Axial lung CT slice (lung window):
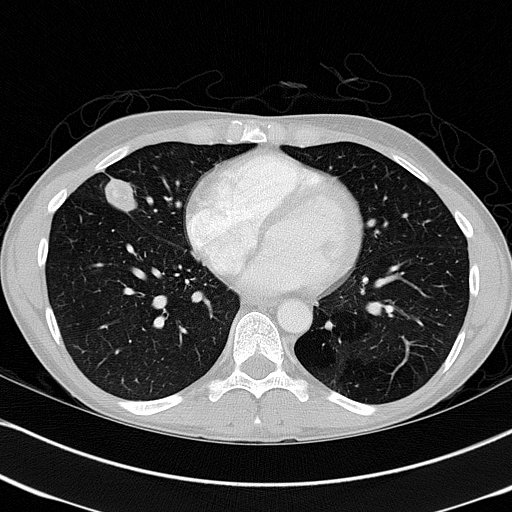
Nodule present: yes
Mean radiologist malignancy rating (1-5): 3